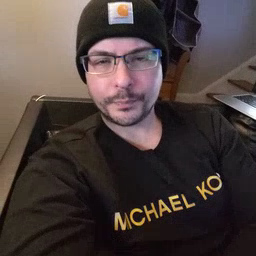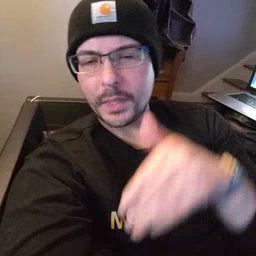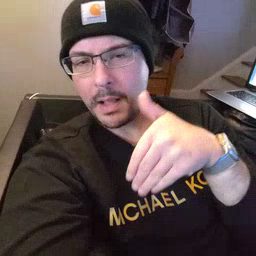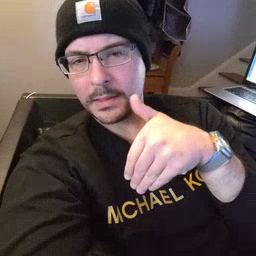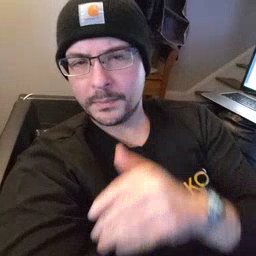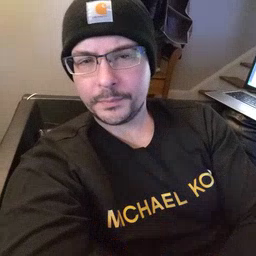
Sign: night